Question: I have created new column against every new value of N now it displays only the last column of every row also the column name is started from '0' I want to start it from '1'
'''
private void printBoard(int[,] board,int N)
{
for (int i = 0; i < N; i++)
{
DataGridViewRow row = new DataGridViewRow();
for (int j = 0; j < N; j++)
{
if (i > 0 || j > 0)
{
dataGridView1.ColumnCount = N;
row.CreateCells(dataGridView1);
dataGridView1.Columns[j].Name = j.ToString();
row.Cells[j].Value = board[i, j];
}
}
this.dataGridView1.Rows.Add(row);
}
}
'''
Here is the output:

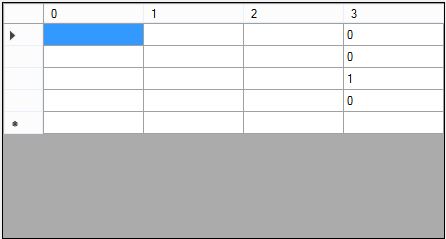
Answer: You don't need to specify 'N' as parameter of the method. You should get the number of columns and rows from bounds of the array using <URL> method.
I changed the signature of the method a bit, to pass the 'DataGridView' and the data:
'''
private void printBoard(DataGridView dgv, int[,] board)
{
var columns = board.GetUpperBound(1) + 1; //Number of columns
var rows = board.GetUpperBound(0) + 1; //Number of rows
//Add columns (name, text)
for (int c = 0; c < columns; c++)
{
dgv.Columns.Add($"{c + 1}", $"{c + 1}");
}
//Add rows
for (int r = 0; r < rows; r++)
{
//Slice 2d array and get the row
var row = Enumerable.Range(0, columns).Select(c => (object)board[r, c]).ToArray();
//Add the row
dgv.Rows.Add(row);
}
}
'''
And here is an example of the usage:
'''
private void button1_Click(object sender, EventArgs e)
{
var a = new int[,] { { 1, 1, 1 }, { 2, 2, 2 }, { 3, 3, 3 }, { 4, 4, 4 } };
printBoard(dataGridView1, a);
}
'''
In general, it's better to use data-binding when it's possible. For example if instead of a 2d array, you set a 'DataTable' as 'DataSource' of the 'DataGridView', then when you edit the cells, the changes will be applied on the 'DataTable', however for the 2d array, you need to export data again into a 2d array manually.